Question: I've put together a database, which I believe follows all the "right" ways of doing things, (No redundant data, etc.) as shown below:

I wish to display the data stored in the table, but by a certain , and with the film and , and the award . I know basic joins, but this seems to be quite complicated -- because I'm a newb. Any help about the right way of approaching this problem, so I can face more complicated ones in the future, is much appreciated!
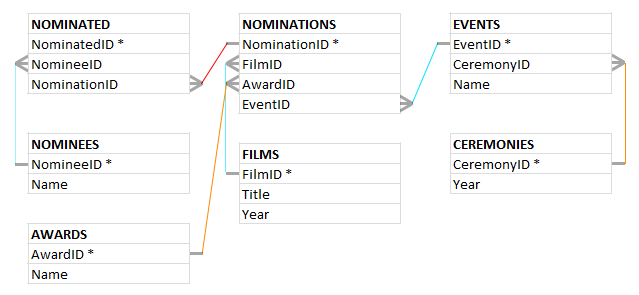
Answer: Study "joins". These are an essential part of the use of SQL. Once you have a select statement that works, study "views" and create a new view using your select statement.
To get you started here is an untested, off the top of my head, example of a select statement using joins. Please also note that MySQL is not a tool I use often, so the syntax is probably not correct for MySQL.
'''
SELECT A.Title, A.Year, C.Name, D.EventID
FROM FILMS A
JOIN NOMINATIONS B ON B.FilmID = A.FilmID
JOIN AWARDS C ON C.AwardID = B.AwardID
JOIN EVENTS D ON D.EventID = B.EventID
WHERE EVENTS.EventID = XX
'''
This will work if all relationships exist. Study "outer join" to pull all the rows of a given table, say FILMS, and include matching row in the other tables.
An author named Joe Celko has written several books on complex SQL statements. You may find his work useful.
hth